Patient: sex M, age 80
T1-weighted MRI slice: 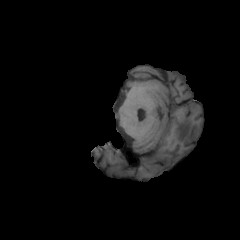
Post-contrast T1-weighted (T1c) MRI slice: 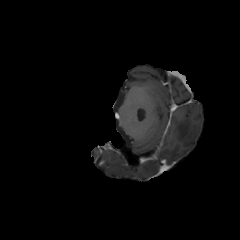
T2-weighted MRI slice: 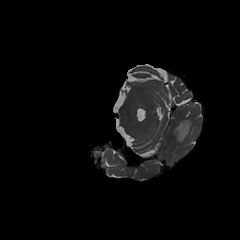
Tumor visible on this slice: yes
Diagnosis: Glioblastoma, IDH-wildtype
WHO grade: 4